Question: I have a sound file (.3gp) and its about ~1 min. I would like to get the frequency of this sound file in every 1/4 seconds. My idea is to receive samples in every 1/4 seconds from the audio file and using FFT I might get the frequency values. Is there any way to do this?
Actually I would split the sound file into 1/4sec samples sound files (alwyas overwriting the preveious one), then using FFT algorithm and detect the frequency where the magintude is the bigggest. But there might be easier solutions however I dont have a clue how to do this either.
***UPDATE 2 - new code
I use this code so far:
'''
public class RecordAudio extends AsyncTask<Void, double[], Void> {
@Override
protected Void doInBackground(Void... arg0) {
try {
int bufferSize = AudioRecord.getMinBufferSize(frequency,
AudioFormat.CHANNEL_IN_MONO, AudioFormat.ENCODING_PCM_16BIT);
//int bufferSize = AudioRecord.getMinBufferSize(frequency,
// channelConfiguration, audioEncoding);
AudioRecord audioRecord = new AudioRecord(
MediaRecorder.AudioSource.MIC, frequency,
channelConfiguration, audioEncoding, bufferSize);
short[] buffer = new short[blockSize];
//double[] toTransform = new double[blockSize];
audioRecord.startRecording();
// started = true; hopes this should true before calling
// following while loop
while (started) {
sampling++;
double[] re = new double[blockSize];
double[] im = new double[blockSize];
double[] newArray = new double[blockSize*2];
double[] magns = new double[blockSize];
double MaxMagn=0;
double pitch = 0;
int bufferReadResult = audioRecord.read(buffer, 0,
blockSize);
for (int i = 0; i < blockSize && i < bufferReadResult; i++) {
re[i] = (double) buffer[i] / 32768.0; // signed 16bit
im[i] = 0;
}
newArray = FFTbase.fft(re, im,true);
for (int i = 0; i < newArray.length; i+=2) {
re[i/2]=newArray[i];
im[i/2]=newArray[i+1];
magns[i/2] = Math.sqrt(re[i/2]*re[i/2]+im[i/2]*im[i/2]);
}
// I only need the first half
for (int i = 0; i < (magns.length)/2; i++) {
if (magns[i]>MaxMagn)
{
MaxMagn = magns[i];
pitch=i;
}
}
if (sampling > 50) {
Log.i("pitch and magnitude", "" + MaxMagn + " " + pitch*15.625f);
sampling=0;
MaxMagn=0;pitch=0;
}
}
audioRecord.stop();
} catch (Throwable t) {
t.printStackTrace();
Log.e("AudioRecord", "Recording Failed");
}
return null;
}
'''
I use this: <URL>
Guitar strings seem correct, but my own sound is not good because of this:

The magnitude of the two peaks change most of the time and I always find the biggest to get the fundamental frequency.
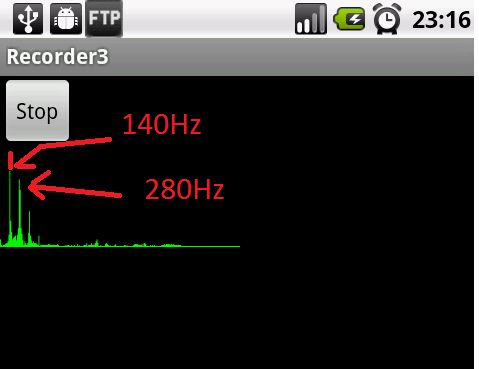
Answer: Pitch tracking with the FFT is asked so often on Stack Overflow I wrote a <URL>. The code is in C, but with the explanation and links you should be able to do what you want.
As to dividing it up into 1/4 second increments, you could simply take FFTs of 1/4 second segments as you suggested, instead of the default (which I think is about 1 second). If this doesn't give you the frequency resolution you want, you may have to use a different pitch recognition method. Another thing you could do is use overlapping segments that are longer than 1/4 second, but start at intervals that are 1/4 second apart. This method is alluded to the blog entry, but it may not meet your design spec.